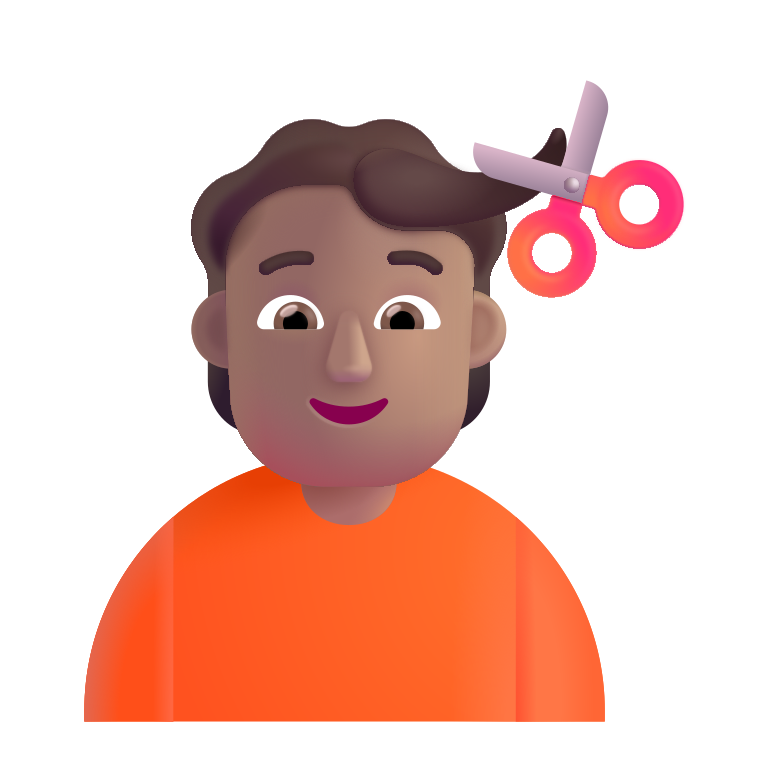
person getting haircut color